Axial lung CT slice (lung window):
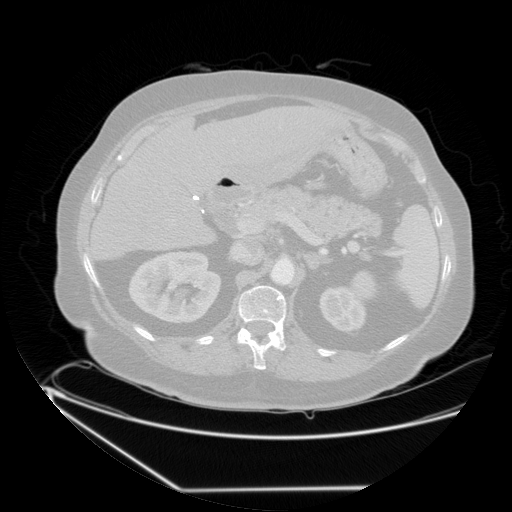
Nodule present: no